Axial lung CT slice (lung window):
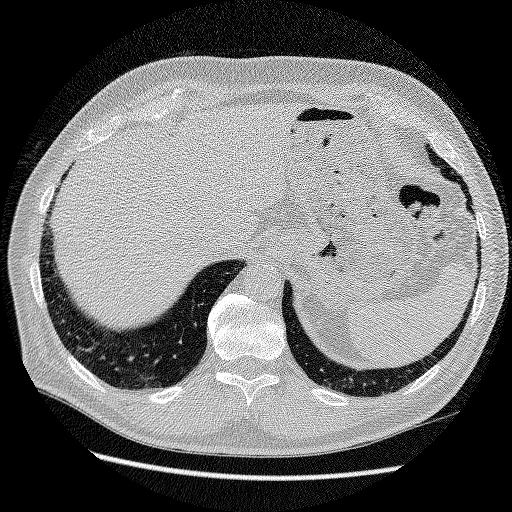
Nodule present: no